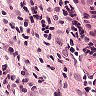
Metastatic tissue present: yes